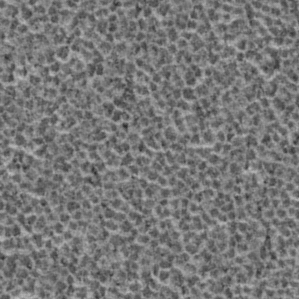
Label: frost